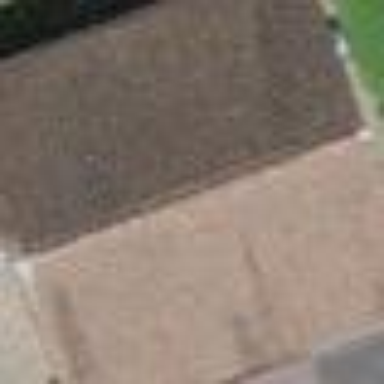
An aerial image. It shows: Garage.